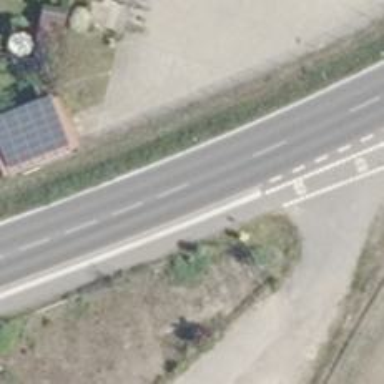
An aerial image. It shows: Secondary road with asphalt surface.